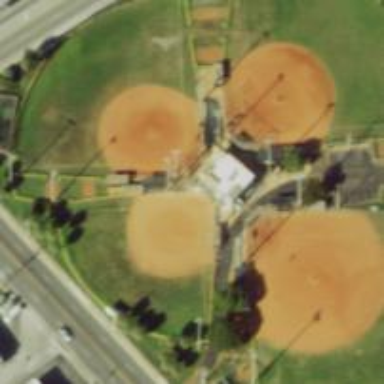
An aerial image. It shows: Baseball pitch for leisure land activities.